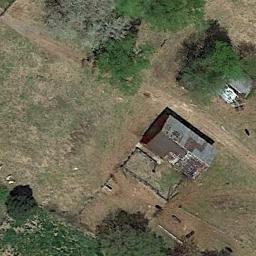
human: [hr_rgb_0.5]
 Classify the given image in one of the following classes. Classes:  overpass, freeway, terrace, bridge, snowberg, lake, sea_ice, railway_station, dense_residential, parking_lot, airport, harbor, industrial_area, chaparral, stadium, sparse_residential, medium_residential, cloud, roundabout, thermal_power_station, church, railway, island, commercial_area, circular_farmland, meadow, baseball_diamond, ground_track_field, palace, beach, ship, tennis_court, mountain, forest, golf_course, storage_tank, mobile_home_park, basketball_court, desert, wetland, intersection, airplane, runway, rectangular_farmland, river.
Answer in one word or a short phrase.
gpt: sparse_residential